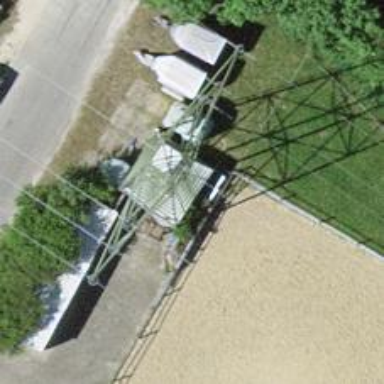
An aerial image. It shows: Power tower.